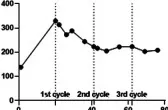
Routine biochemical liver parameters in the course of ICI therapy. (C-E) Cholestasis parameters (gammaGT, GLDH & AP) to assess the vitality of the cholangiocytes.
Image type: pathology (immunostaining)